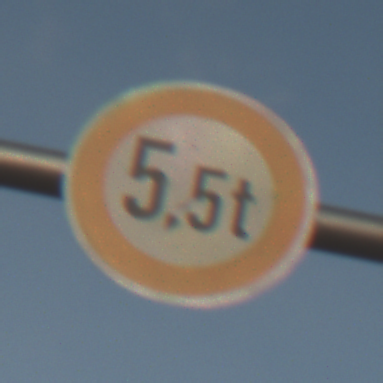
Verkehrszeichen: TatsaechlicheMasse
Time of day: SunriseSunset
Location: Outdoor (Nature)
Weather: PartlyCloudy
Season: NotSpecified
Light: Natural